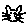
Label: cat